Field crop: tomato
Growth stage: 1
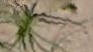
Species: cyperus